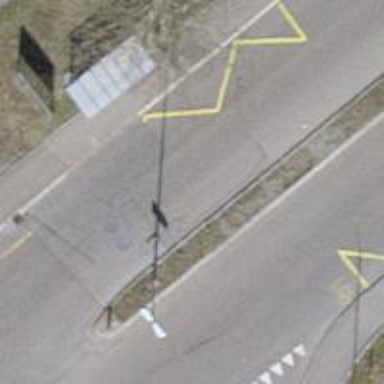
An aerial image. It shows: Bus stop equipped with public transport stop position.